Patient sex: M
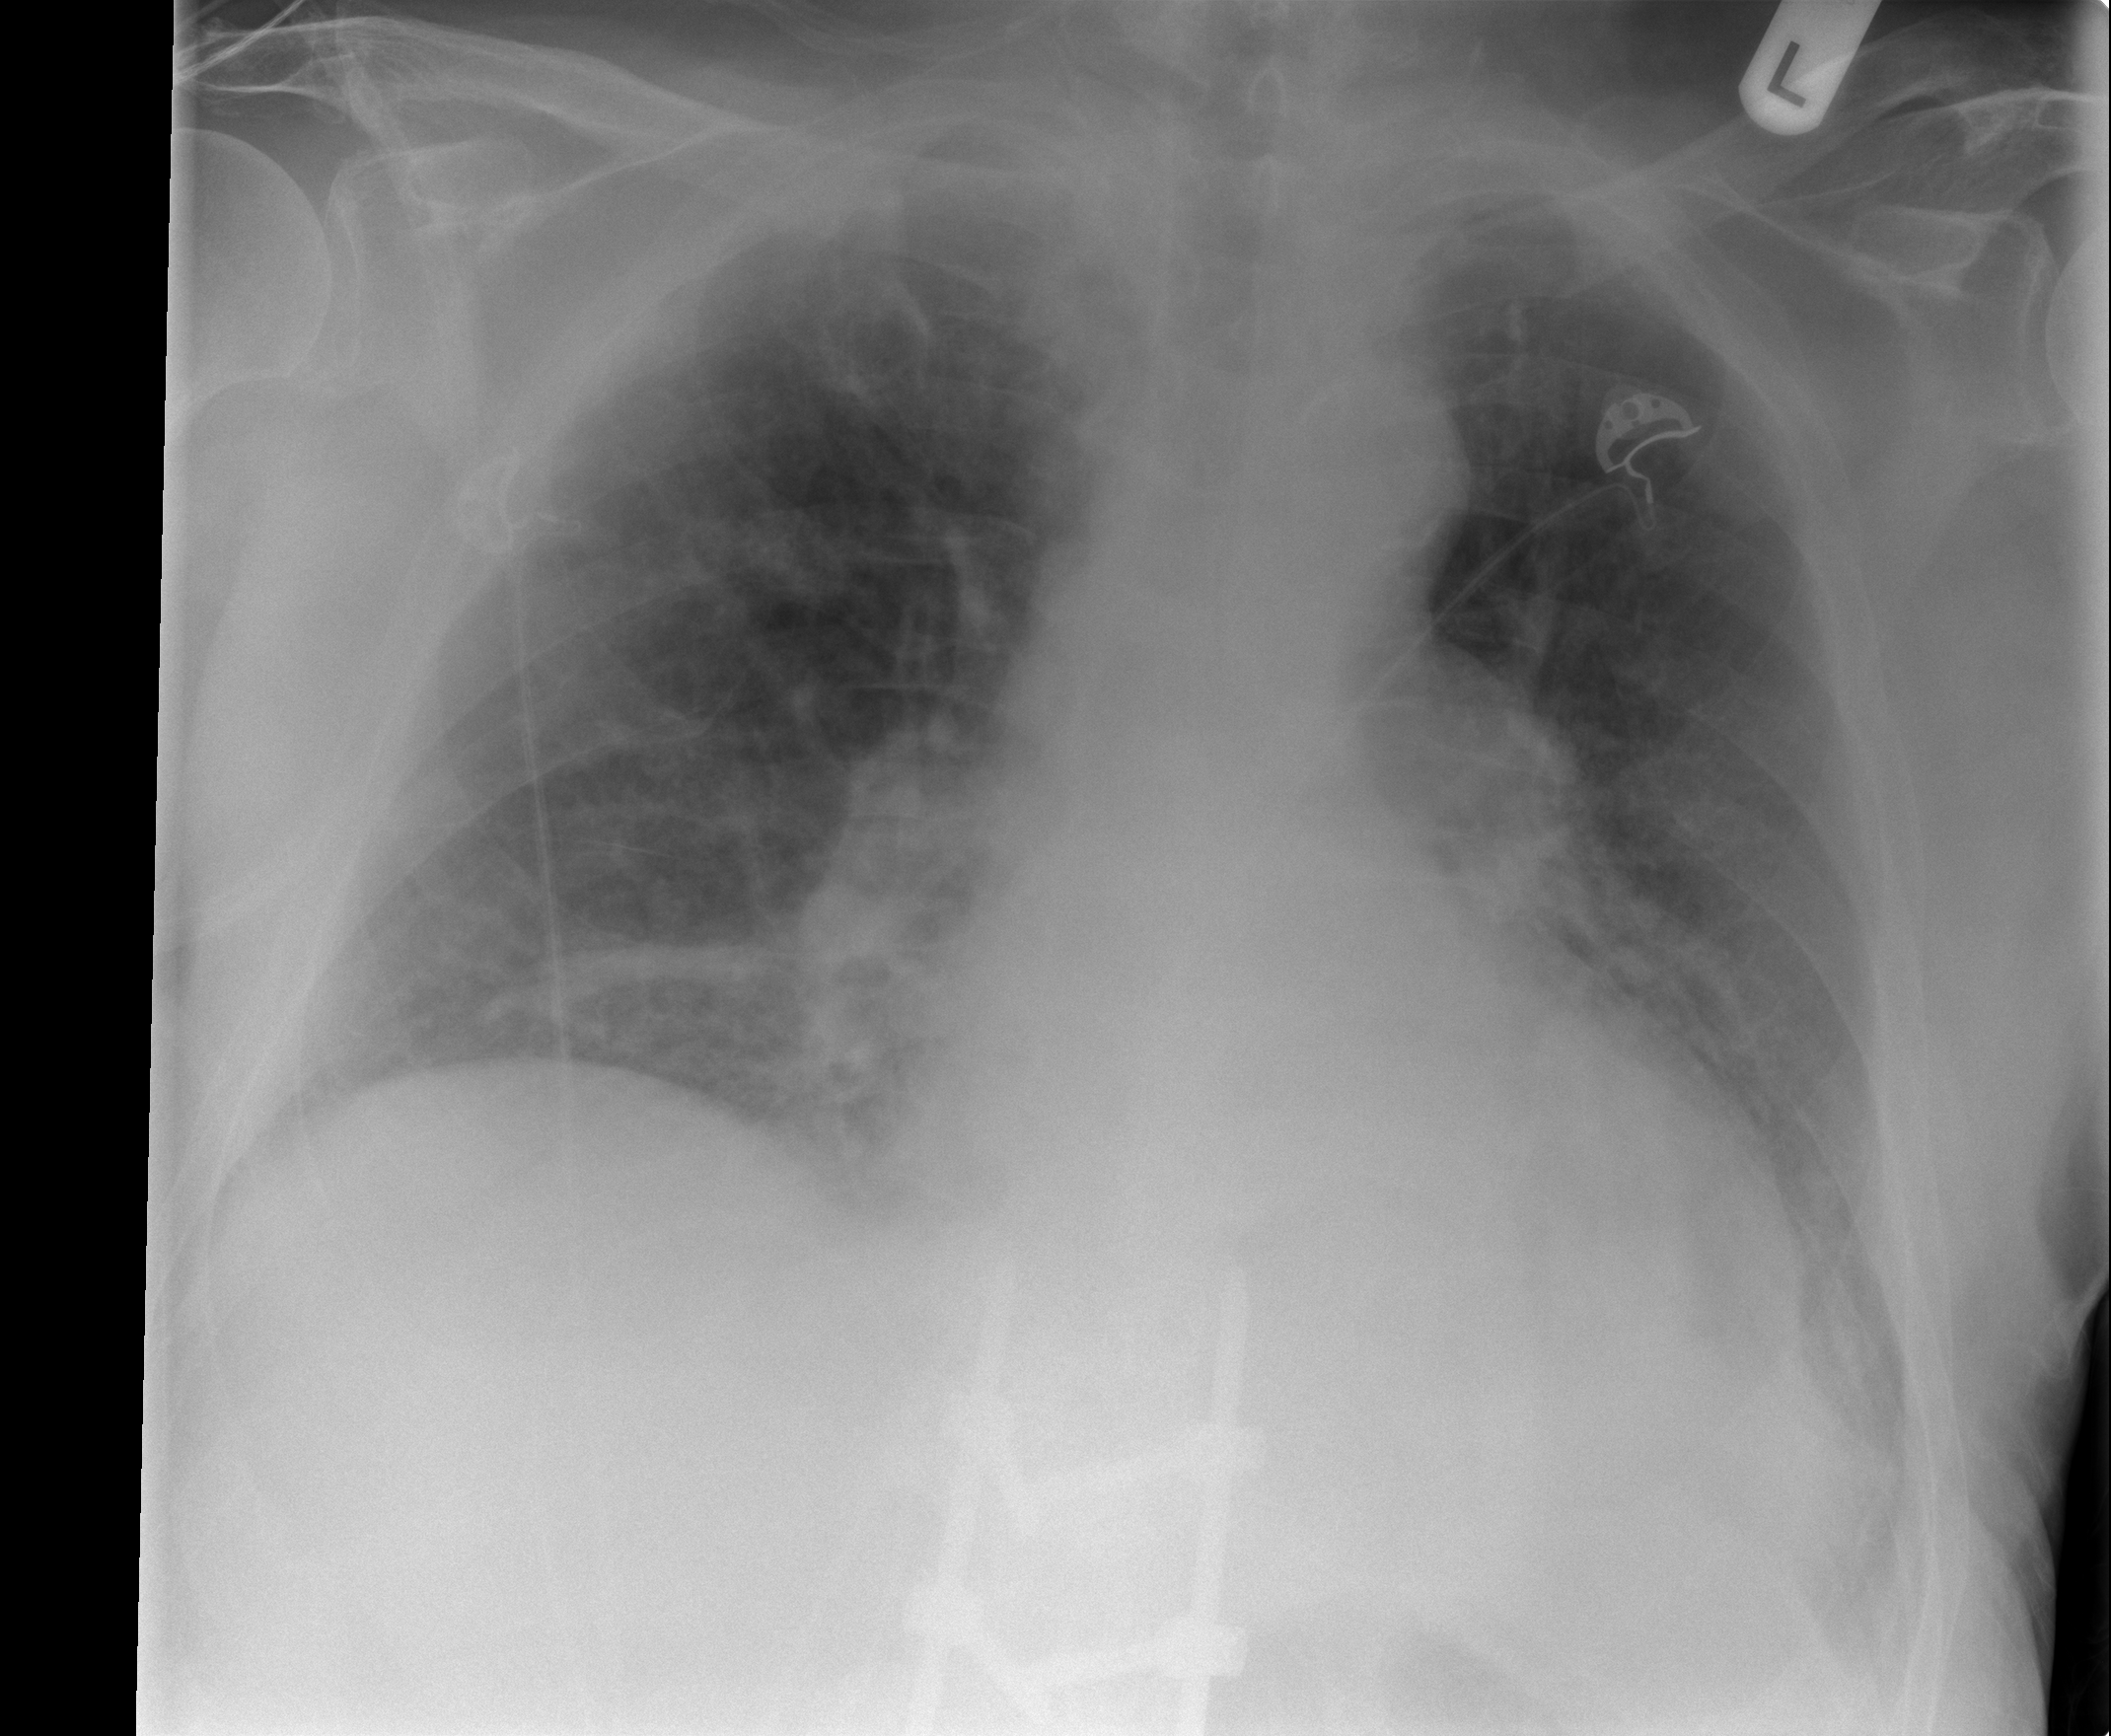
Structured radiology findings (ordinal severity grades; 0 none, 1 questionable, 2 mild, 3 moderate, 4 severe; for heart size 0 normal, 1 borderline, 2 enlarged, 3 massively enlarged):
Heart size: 2
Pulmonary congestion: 3
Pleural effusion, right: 2
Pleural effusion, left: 2
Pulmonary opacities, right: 1
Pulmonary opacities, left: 2
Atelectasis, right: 2
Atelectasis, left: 3